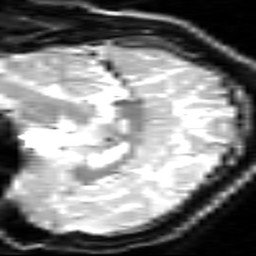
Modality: inplaneT2
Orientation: sagittal
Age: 24
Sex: male